Question: I'm in a dilemma here. I need to setup a magento and a WordPress page to function like this example:
Layer 1: Is the main nav, thats fine.
Layer 2: Is the default products listings page in Magento showing all the products in a grid...
Now comes the hard part,
Layer 3: Once a product is clicked Layer 3 slides in from the right revealing the product detials page
This is pretty much going to be the same setup for wordpress pages aswell
Im thinking about using iframes, but will there be an issue with SEO, because I need the URL to change to the details page on click :X
I just need someone to point me in the right direction.
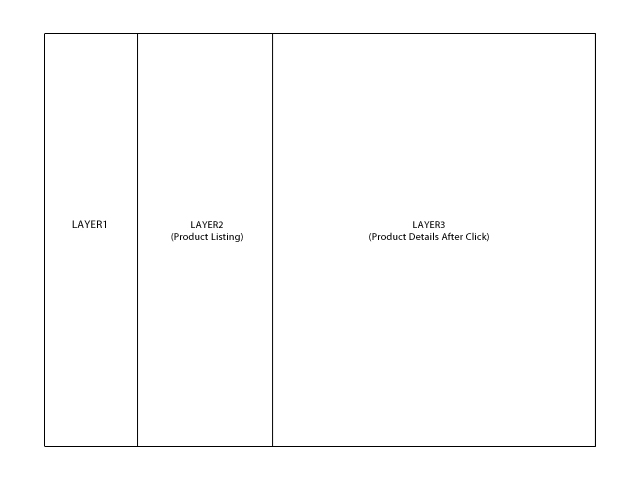
Answer: You can do by jQuery load() function but you should get product url's into layer2 like :
lets say LAYER3 div id #product-content
'''
$("#product-content").load("http://example.com/catalog/product/view/id/23");
'''
other ways, you should make an extension like in here :
<URL>
+++++ +++++
you want to get target URL path, so :
'''
$product = Mage::getModel('catalog/product')->load($productId);
$rewritePath = Mage::getModel('catalog/url_rewrite')->loadByRequestPath($product->getUrlPath());
$targetPath = $rewritePath->getTargetPath();
'''
thereby, always the product URL going to same.